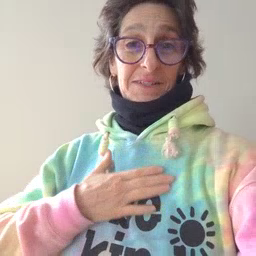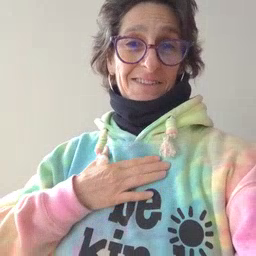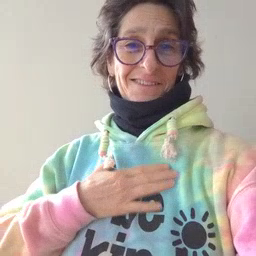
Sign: please